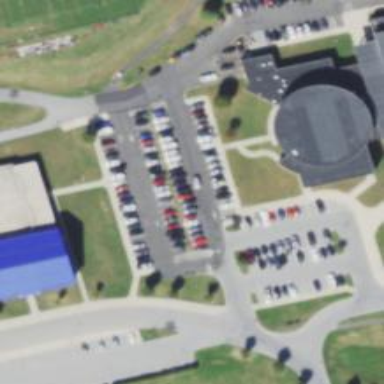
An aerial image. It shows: Parking space.